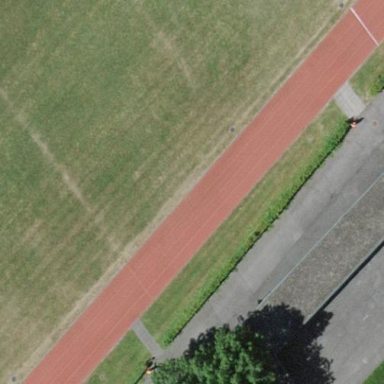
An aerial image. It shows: Athletics pitch designated for leisure land.